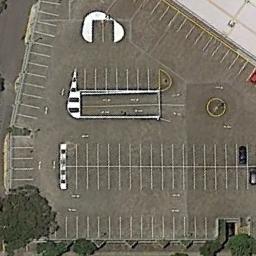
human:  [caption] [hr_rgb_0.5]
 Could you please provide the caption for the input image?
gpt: There are a dozen cars in the parking lot .

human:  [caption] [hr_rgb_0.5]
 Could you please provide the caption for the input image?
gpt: There is an empty parking lot .

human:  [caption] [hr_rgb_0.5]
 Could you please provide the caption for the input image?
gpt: The parking lot has lots of empty parking spaces .

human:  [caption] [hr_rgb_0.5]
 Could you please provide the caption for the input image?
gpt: There are several trees beside the parking lot .

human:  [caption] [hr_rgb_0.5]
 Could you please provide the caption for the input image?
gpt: A parking lot with yellow grid lines and no cars .